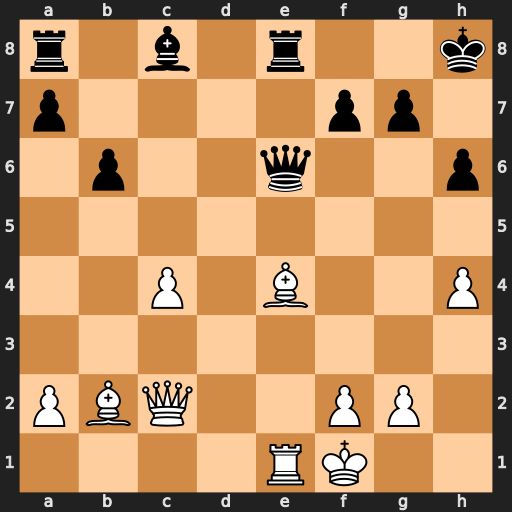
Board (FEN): r1b1r2k/p4pp1/1p2q2p/8/2P1B2P/8/PBQ2PP1/4RK2
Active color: w
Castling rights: -
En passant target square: -
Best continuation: Qc3 f6 Bxa8